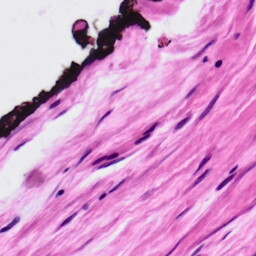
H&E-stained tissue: Ovarian